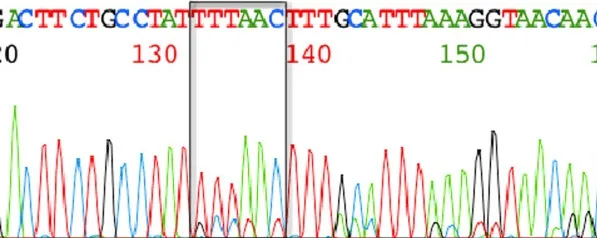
Electrophergram of the mid portion of exon 9 of KIT from this patient's GIST showing two alleles, one with a 6 bp tandem repeat insertion (GCCTAT) leading to a duplication of amino acids alanine and tyrosine at codons 502 and 503 (enclosed in the square).
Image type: chart (chart)